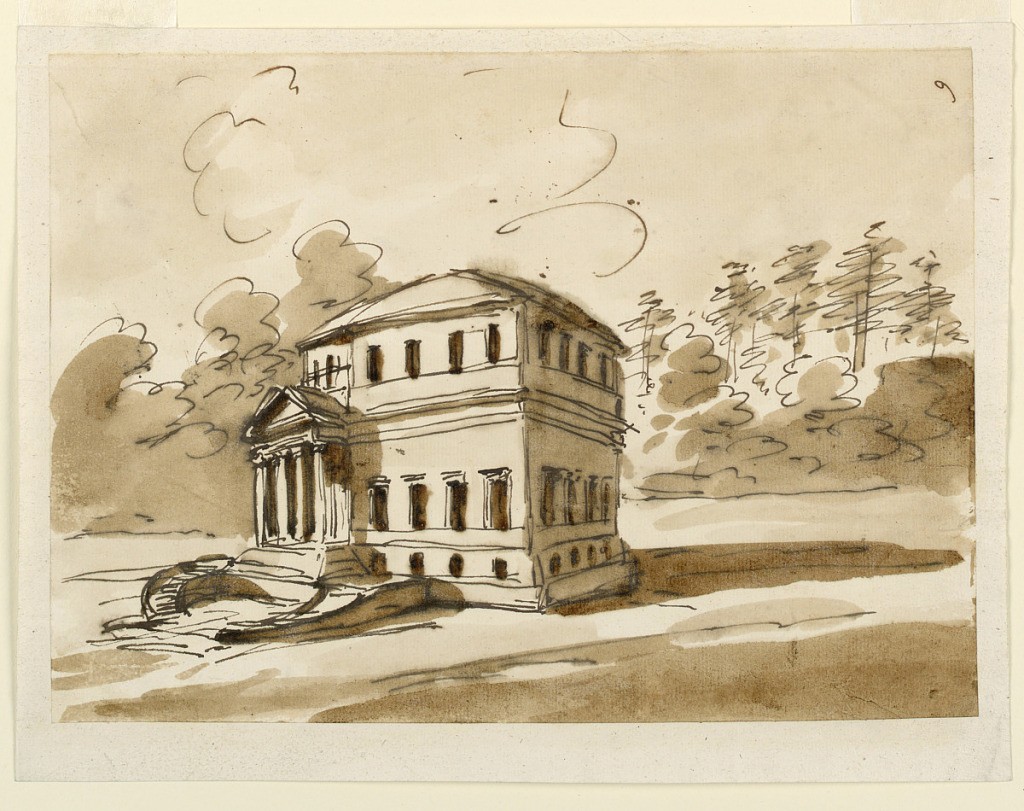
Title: View of a villa
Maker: Giuseppe Barberi, Italian, 1746–1809
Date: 1788-1790
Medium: Pen and brown ink, brush and brown wash on lined off-white laid paper
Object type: Drawing
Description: Corner view of a polygonal house. Basement and two stories. Flights of stairs lead to the portico, which has four columns supporting a triangular pediment. Park in the rear.